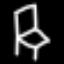
Label: chair